Interaction volume radius: 5 \u00c5
Interaction volume height: 10 \u00c5
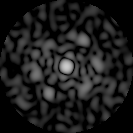
Disorder parameter: 0.7448